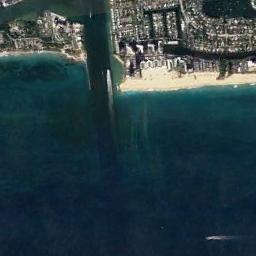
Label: beach